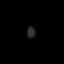
Tissue: prostate
Cell type: T cells
Senescence score: 0.2717
Nuclear area (px): 99
Mean DAPI intensity: 39.556